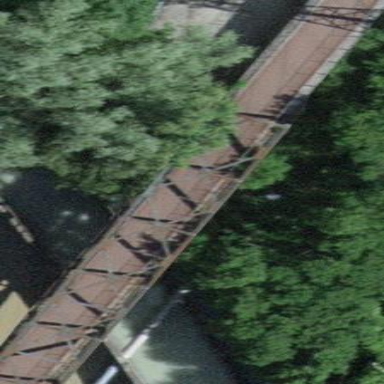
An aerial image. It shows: Man-made bridge.